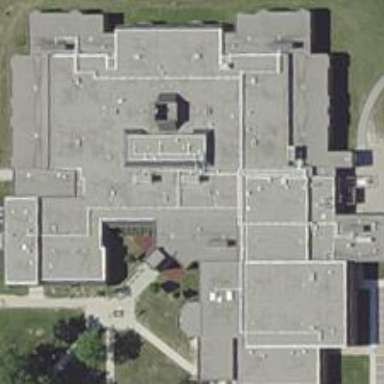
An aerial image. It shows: School building.